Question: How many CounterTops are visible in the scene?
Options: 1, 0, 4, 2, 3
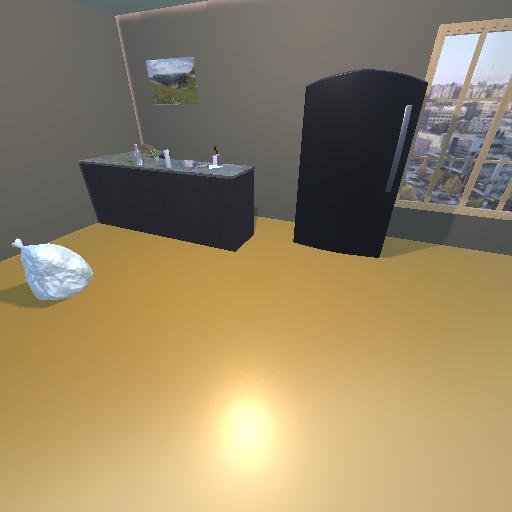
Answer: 1